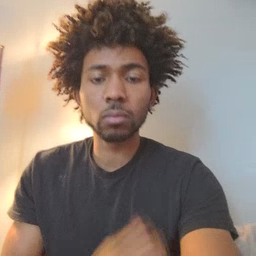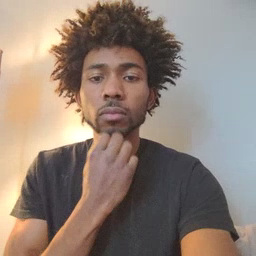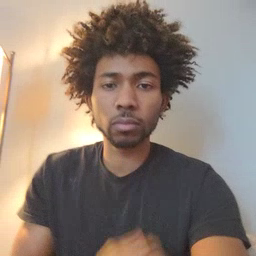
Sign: underwear